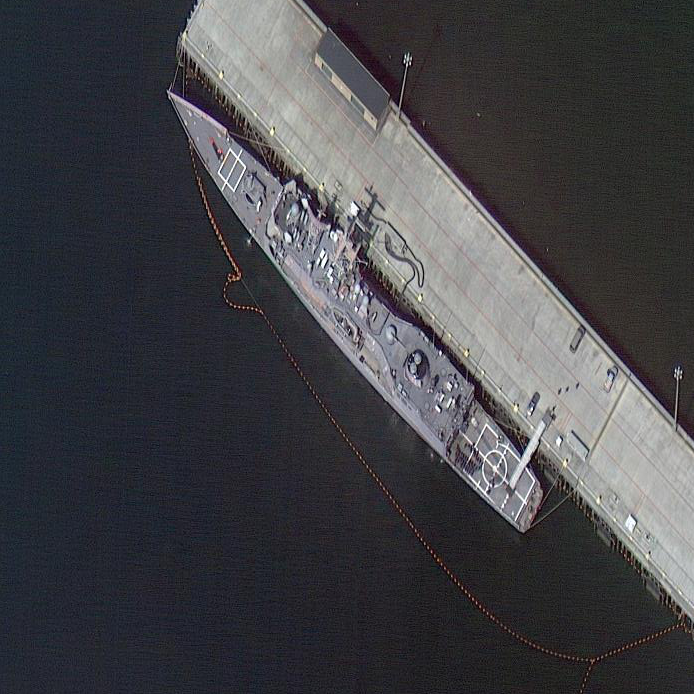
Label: cruiser